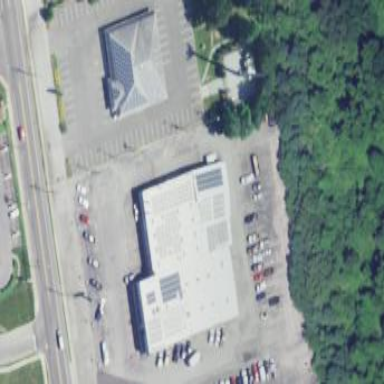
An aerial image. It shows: Car shop building.